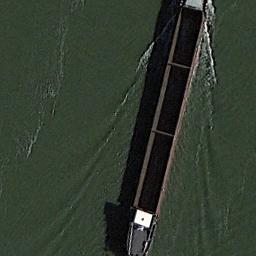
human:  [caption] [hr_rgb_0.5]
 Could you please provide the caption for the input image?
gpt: There is a ship in the green water .

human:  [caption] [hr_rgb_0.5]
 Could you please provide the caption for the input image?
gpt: A brown bulk carrier sails on the dark green sea .

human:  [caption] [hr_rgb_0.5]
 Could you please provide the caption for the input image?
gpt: The ship is sailing in dark green water .

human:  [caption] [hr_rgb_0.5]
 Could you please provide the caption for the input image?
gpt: There is a ship at sea .

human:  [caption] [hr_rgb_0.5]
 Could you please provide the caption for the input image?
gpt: The ship is surrounded by green water .